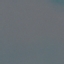
Land use / land cover: SeaLake